Question: So, I have create a MATLAB script which takes a couple of minutes to execute. I decided to add a waitbar in correspondance with the documentation here: <URL>
I have defined it as follows:
'''
function crazyfunction4you();
h = waitbar(0,'Setting up...')
for i =1:N
waitbar(i/N,'Loading...')
%Some calculations is going on here
end
close(h);
end
'''
Somehow, this is opening an insance amount of figures ultimately crashing my machine. I find this kind of weird since I would expect only one figure to appear:

I am interested in hearing weather you guys have similar experiences?
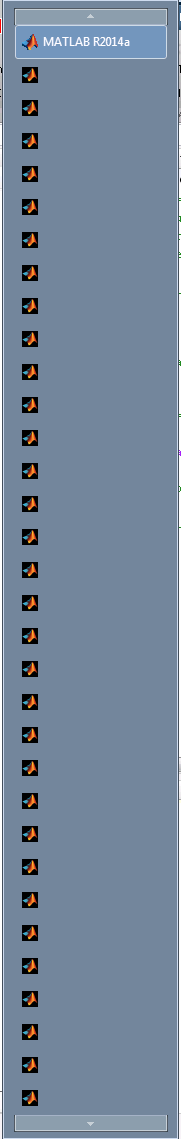
Answer: You need to include the handle to the waitbar, otherwise Matlab interprets you want to create another one:
'''
h = waitbar(0,'Setting up...')
for i =1:N
waitbar(i/N,h,'Loading...') %// Only this line changed. Added a handle
%// to refer to previously created waitbar
%Some calculations is going on here
end
close(h);
'''